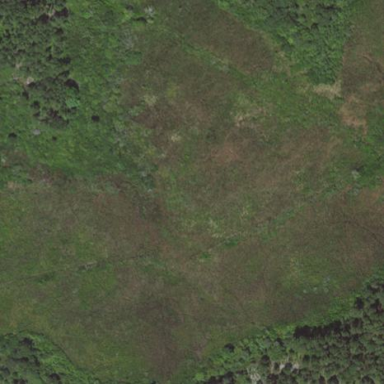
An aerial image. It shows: Wetland area characterized by wet meadow.